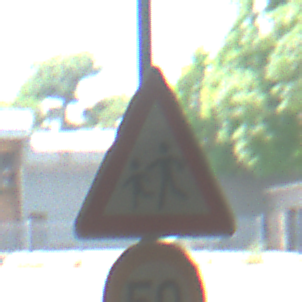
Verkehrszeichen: KinderRechts
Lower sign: Geschwindigkeit50
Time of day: Midday
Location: Indoor (Urban)
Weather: NotSpecified
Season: NotSpecified
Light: Natural